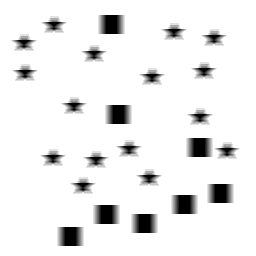
Squares: 8
Triangles: 0
Stars: 16
Total shapes: 24